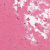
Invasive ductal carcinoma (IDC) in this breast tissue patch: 0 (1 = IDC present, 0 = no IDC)